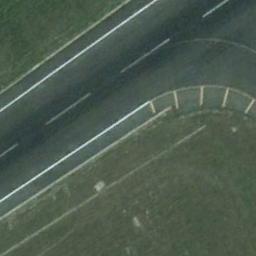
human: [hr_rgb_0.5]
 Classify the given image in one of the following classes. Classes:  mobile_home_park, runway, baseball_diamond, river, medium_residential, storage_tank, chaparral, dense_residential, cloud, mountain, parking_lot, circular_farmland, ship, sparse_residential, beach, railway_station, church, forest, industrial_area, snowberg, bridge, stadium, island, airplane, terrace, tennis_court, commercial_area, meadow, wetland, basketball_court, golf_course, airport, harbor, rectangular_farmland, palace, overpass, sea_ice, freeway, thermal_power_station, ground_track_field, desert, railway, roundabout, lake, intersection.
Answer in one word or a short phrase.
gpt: runway